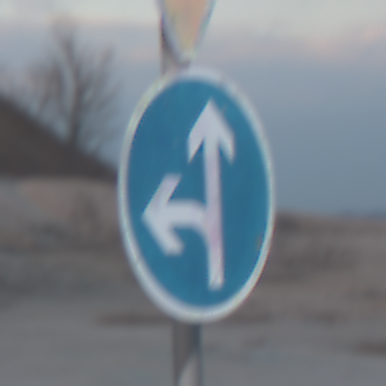
Verkehrszeichen: VorgeschriebeneFahrtrichtungGeradeausOderLinks
Zusatzzeichen oben: VorfahrtGewaehren
Umgebung: Outdoor, Beach
Tageszeit: SunriseSunset
Wetter: PartlyCloudy
Licht: Natural
Jahreszeit: NotSpecified
Kontrast: MediumContrast